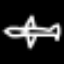
Label: airplane